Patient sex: M
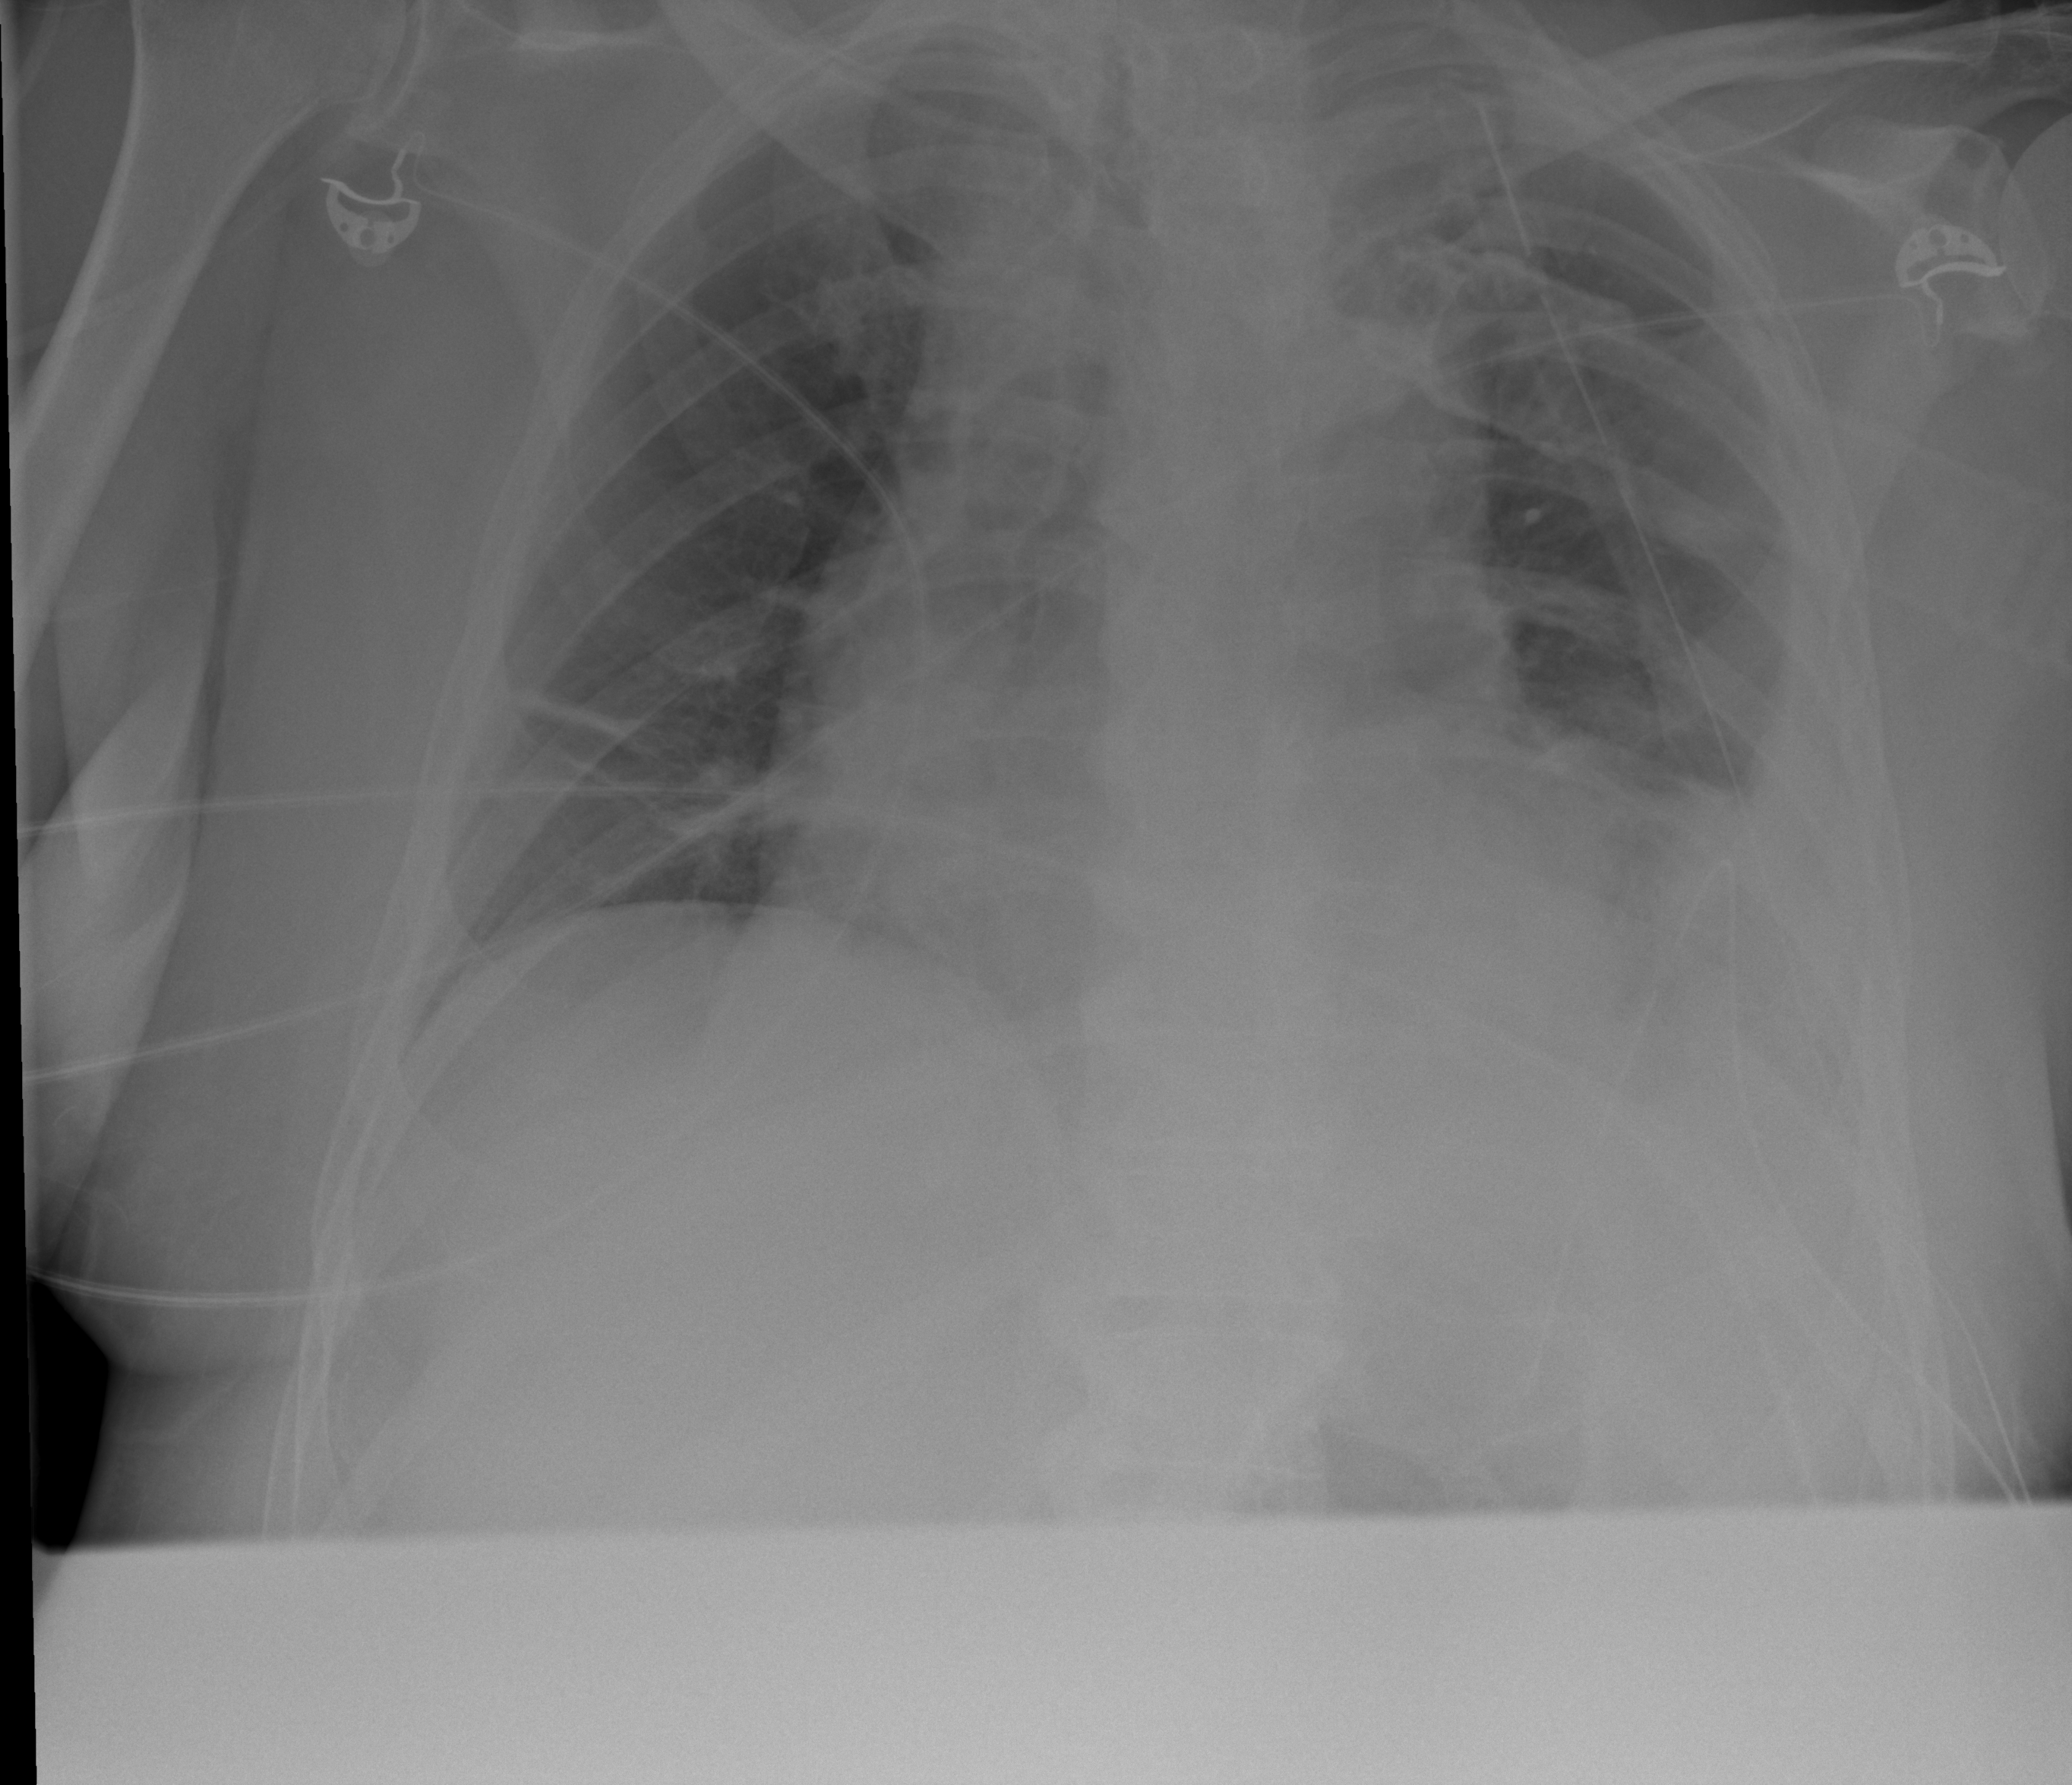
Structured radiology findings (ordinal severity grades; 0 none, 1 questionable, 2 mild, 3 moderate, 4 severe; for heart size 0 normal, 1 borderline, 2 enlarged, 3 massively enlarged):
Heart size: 2
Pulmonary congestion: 0
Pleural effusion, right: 0
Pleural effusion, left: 3
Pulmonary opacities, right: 0
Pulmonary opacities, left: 0
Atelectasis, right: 0
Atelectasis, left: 3